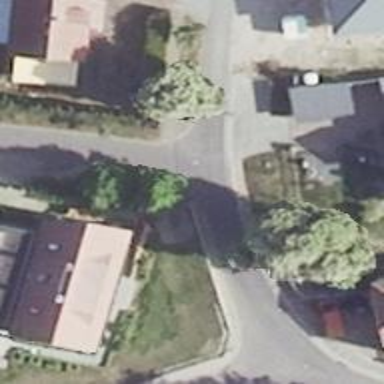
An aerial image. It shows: Asphalt road in residential area.